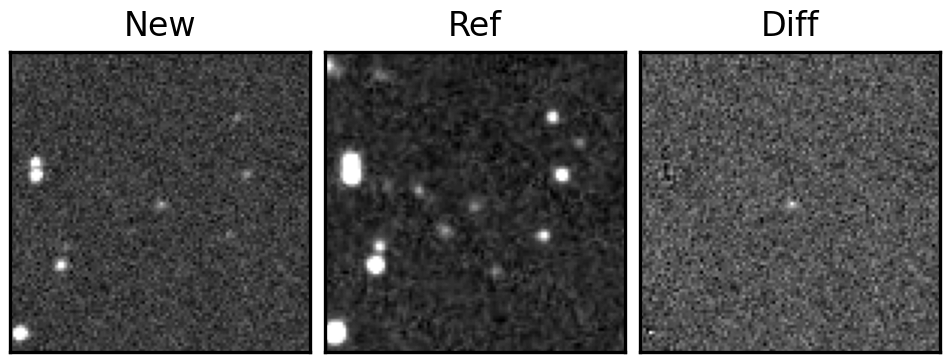
Label: real